【题型】选择题　【知识点】立体几何　【难度】medium
如图，在圆锥$SO$中，$AB$为底面圆$O$的直径，过$SB$的中点$M$与$SO$平行作平面截圆锥，得到截面与圆锥侧面的交线是双曲线的一部分．若$SO=\sqrt{3}OB$，则该双曲线的离心率为（ ）

A. $\sqrt{3}$ \quad B. $\dfrac{\sqrt{6}}{3}$ \quad C. $\dfrac{2\sqrt{3}}{3}$ \quad D. $\dfrac{2\sqrt{6}}{3}$
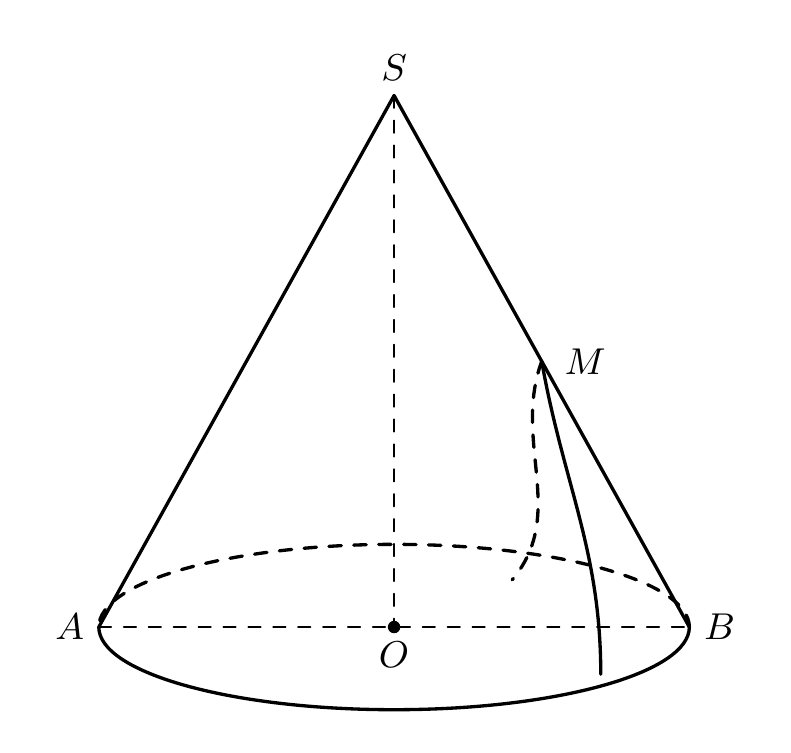
【解答】
【答案】C

【分析】设$OB=2m$（$m>0$），该曲线与圆锥的底面圆交于点$H$、$P$，取$OB$的中点$Q$，过$S$作$SN\parallel AB$，交直线$MQ$于点$N$，过点$N$作$y$轴$\parallel HP$，建立平面直角坐标系，设双曲线方程为$\dfrac{x^2}{a^2}-\dfrac{y^2}{b^2}=1(a>0,b>0,x<0)$，得到$a$及$P$点坐标，即可求出$b$，从而求出离心率．

【解答】解：如图，

设$OB=2m$（$m>0$），该曲线与圆锥的底面圆交于点$H$、$P$，因为$SO=\sqrt{3}OB=2\sqrt{3}m$，

所以$SB=SA=AB=4m$，即$\triangle SAB$为等边三角形，

又$M$为$SB$的中点，取$OB$的中点$Q$，过$S$作$SN\parallel AB$，交直线$MQ$于点$N$，过点$N$作$y$轴$\parallel HP$，

以直线$QN$为$x$轴，$N$为坐标原点，建立平面直角坐标系，

设双曲线方程为$\dfrac{x^2}{a^2}-\dfrac{y^2}{b^2}=1(a>0,b>0,x<0)$，

所以$a=MN=\sqrt{3}m$，又$HP\perp OB$，所以$PQ=\sqrt{OP^2-OQ^2}=\sqrt{4m^2-m^2}=\sqrt{3}m$，

则点$P(-2\sqrt{3}m,\sqrt{3}m)$，所以$\dfrac{(-2\sqrt{3}m)^2}{3m^2}-\dfrac{3m^2}{b^2}=1$，解得$b=m$（负值舍去），

所以双曲线的离心率$e=\dfrac{c}{a}=\sqrt{1+\dfrac{b^2}{a^2}}=\sqrt{1+\dfrac{m^2}{3m^2}}=\dfrac{2\sqrt{3}}{3}$．

故选：C．

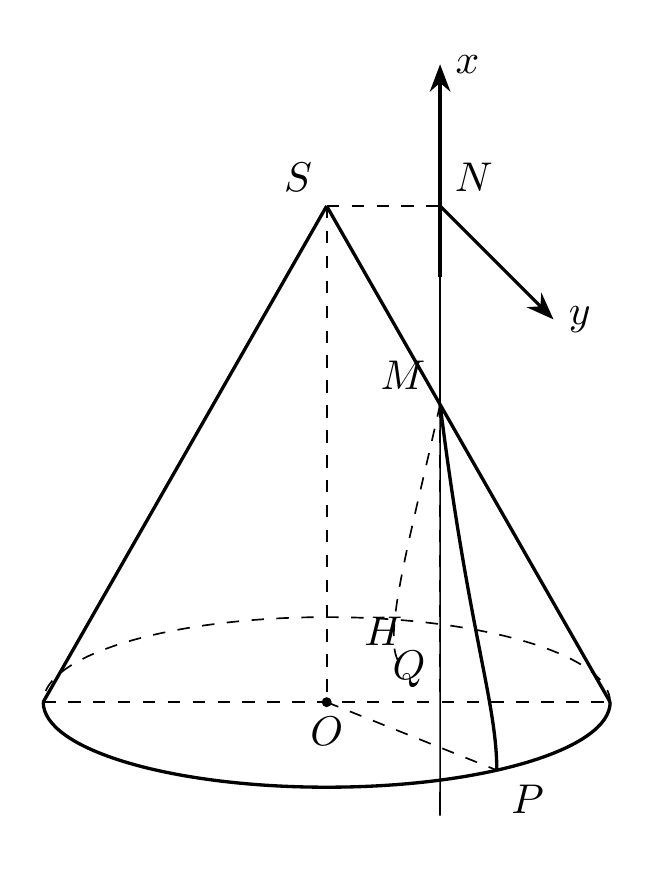